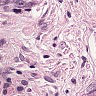
Metastatic tissue present: yes